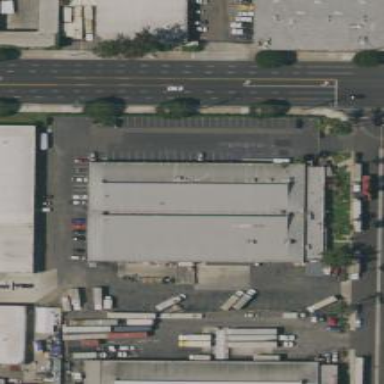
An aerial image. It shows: Industrial building.